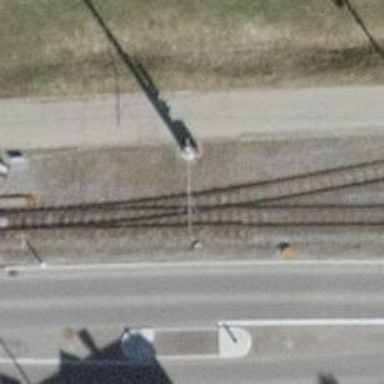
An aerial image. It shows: Railway crossing.